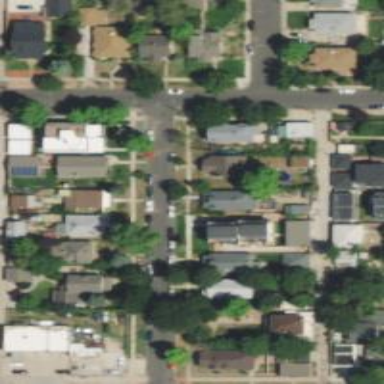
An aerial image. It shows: Residential road with separate sidewalk.